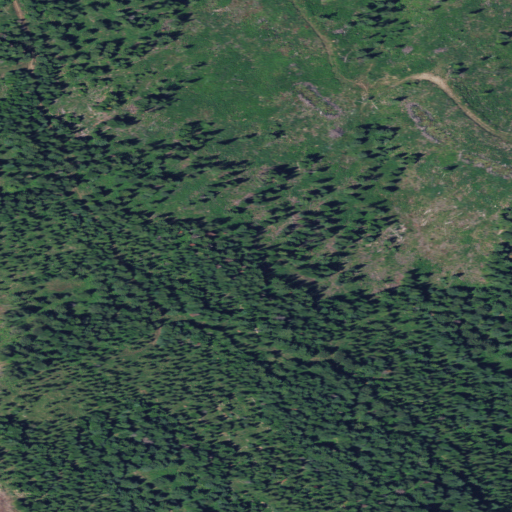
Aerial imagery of mountain in Oregon named Blalock Mountain containing evergreen forest, shrub, and grassland